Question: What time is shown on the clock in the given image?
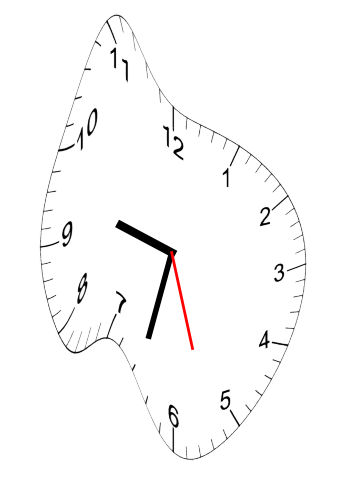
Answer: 09:32:27